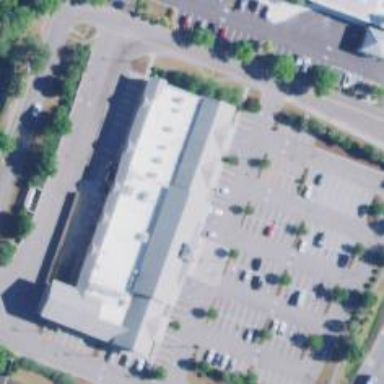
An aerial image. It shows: Supermarket.